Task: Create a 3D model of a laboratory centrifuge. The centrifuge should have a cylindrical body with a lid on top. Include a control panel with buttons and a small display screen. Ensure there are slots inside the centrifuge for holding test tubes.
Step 36:
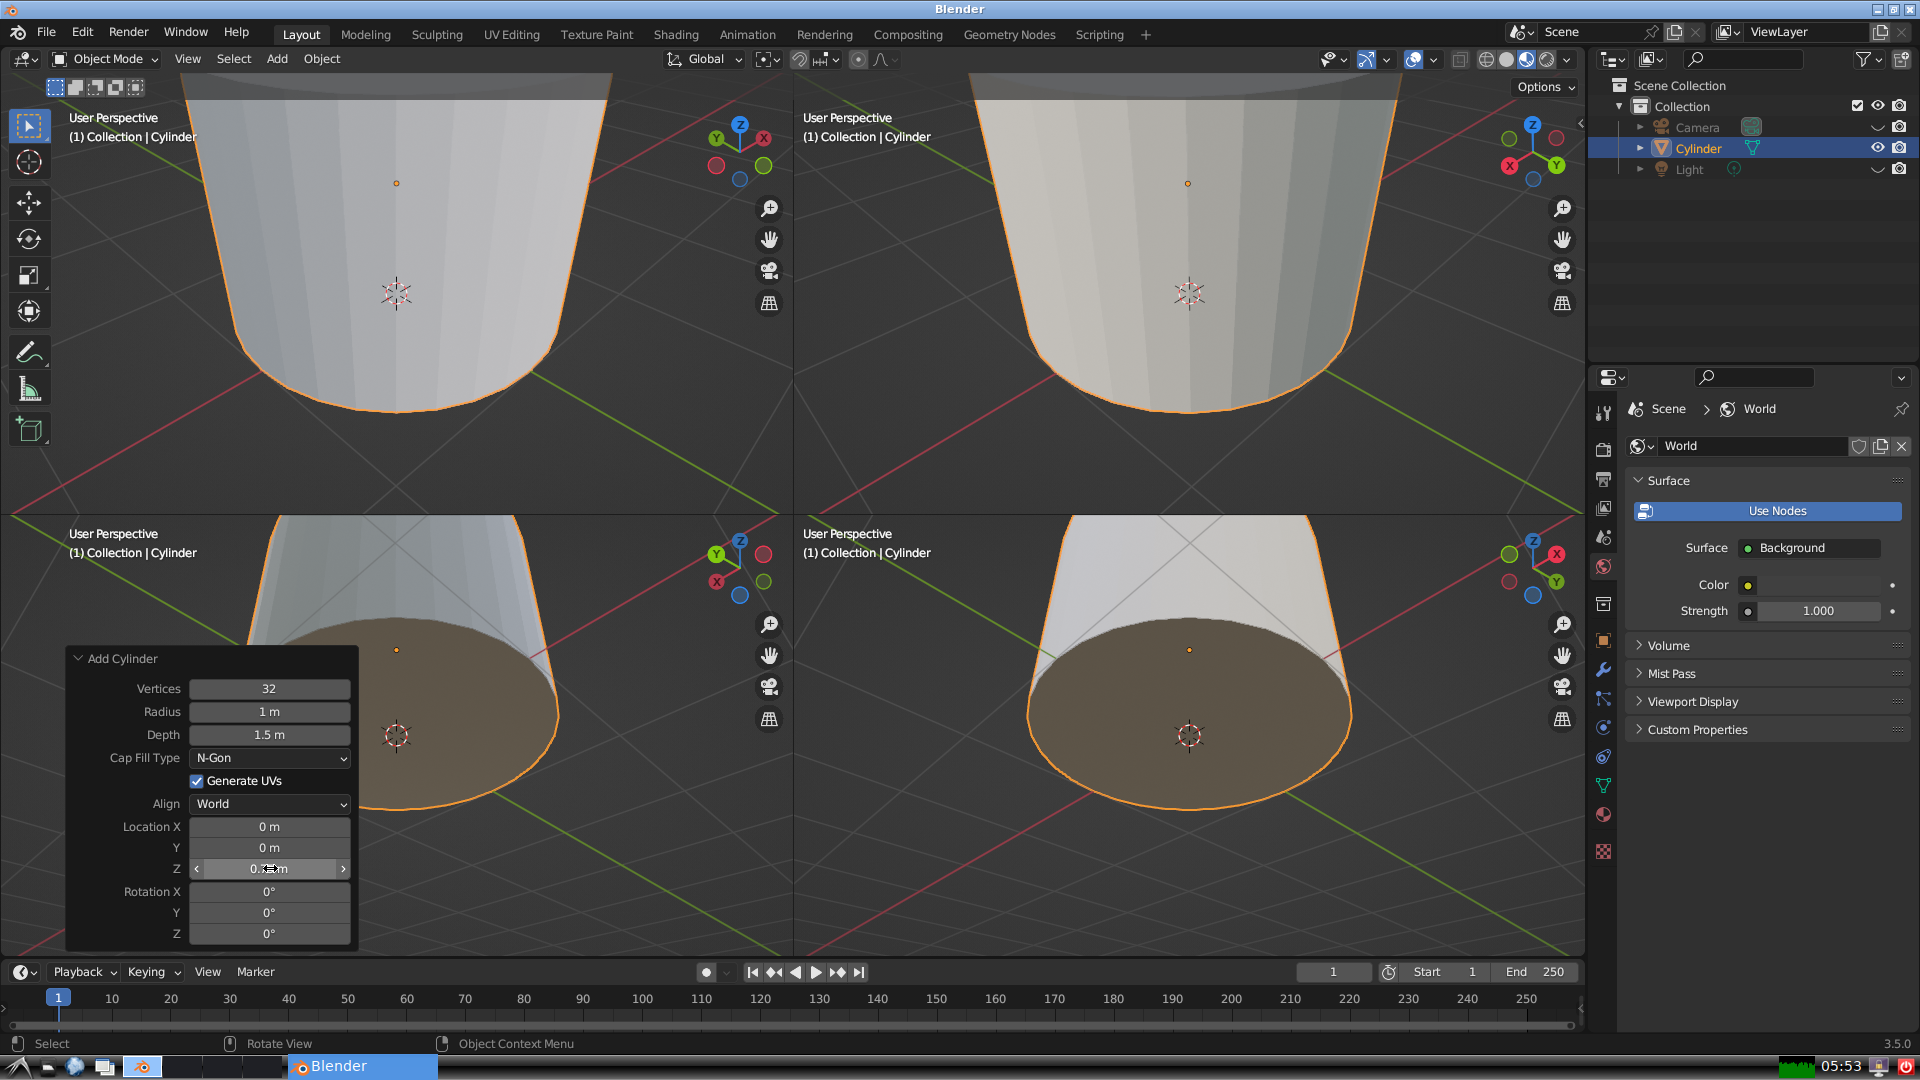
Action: {"mouse_move": [960, 540]}